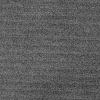
Atmospheric dust classification: dusty